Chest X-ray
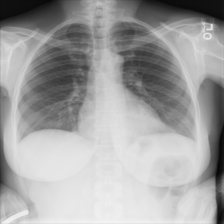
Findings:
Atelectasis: negative
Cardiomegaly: negative
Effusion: negative
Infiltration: negative
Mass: negative
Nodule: negative
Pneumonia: negative
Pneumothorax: negative
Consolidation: negative
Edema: negative
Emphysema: negative
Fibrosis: negative
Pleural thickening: negative
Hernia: negative